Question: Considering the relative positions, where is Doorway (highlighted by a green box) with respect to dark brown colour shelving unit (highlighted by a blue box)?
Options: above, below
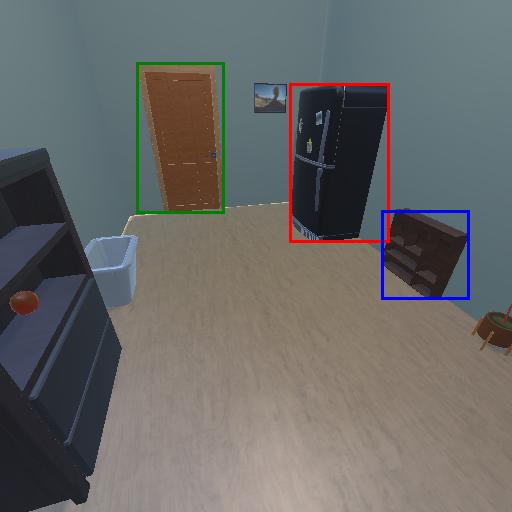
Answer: above